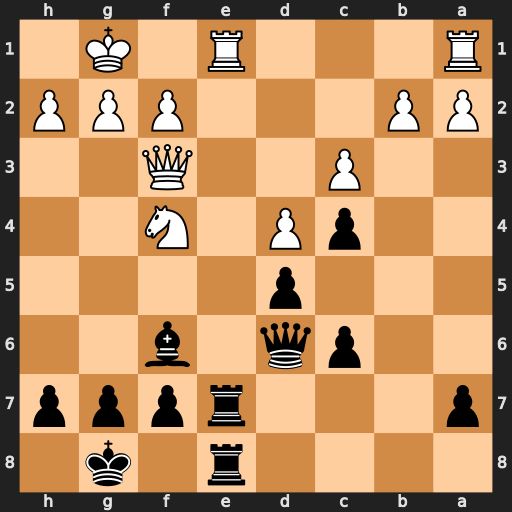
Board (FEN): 4r1k1/p3rppp/2pq1b2/3p4/2pP1N2/2P2Q2/PP3PPP/R3R1K1
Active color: b
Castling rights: -
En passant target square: -
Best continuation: Rxe1+ Rxe1 Rxe1#